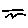
Label: line